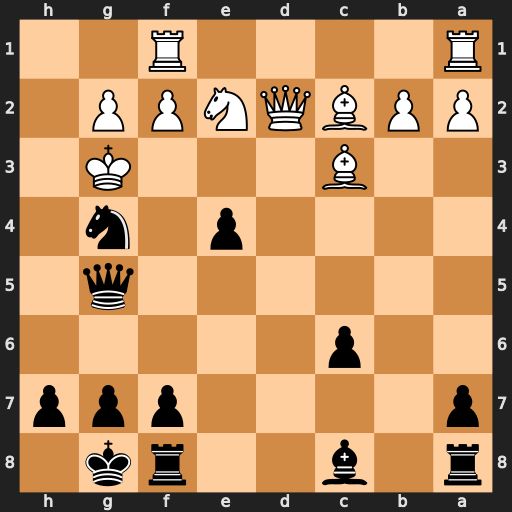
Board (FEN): r1b2rk1/p4ppp/2p5/6q1/4p1n1/2B3K1/PPBQNPP1/R4R2
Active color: b
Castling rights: -
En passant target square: -
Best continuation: Ne3+ Kh2 Qxg2#